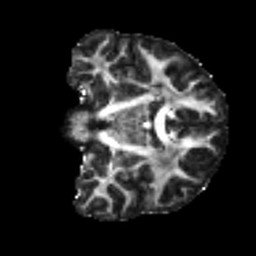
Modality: FA
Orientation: coronal
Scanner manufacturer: siemens
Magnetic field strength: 3 T
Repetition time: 4 s
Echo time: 0.0594 s